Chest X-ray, AP view. Patient: 61 years old, sex M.
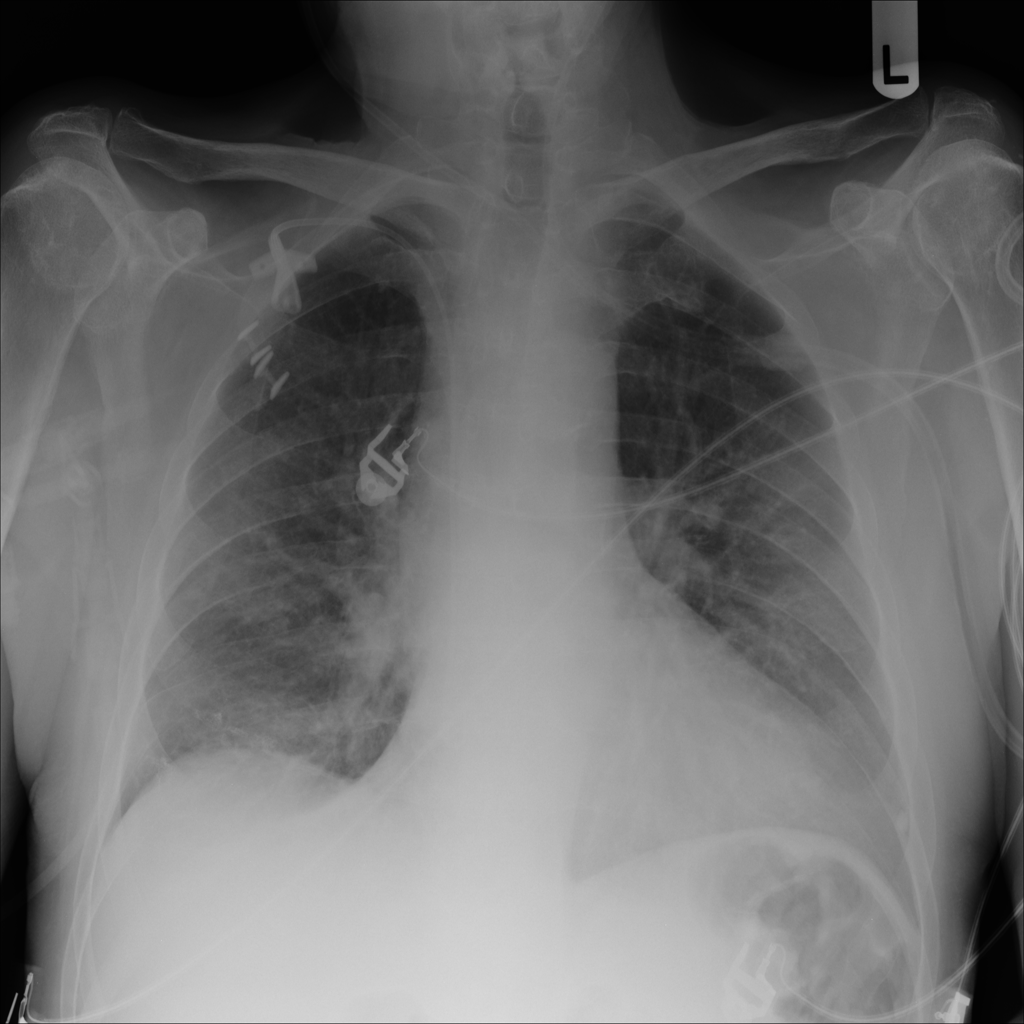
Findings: Infiltration